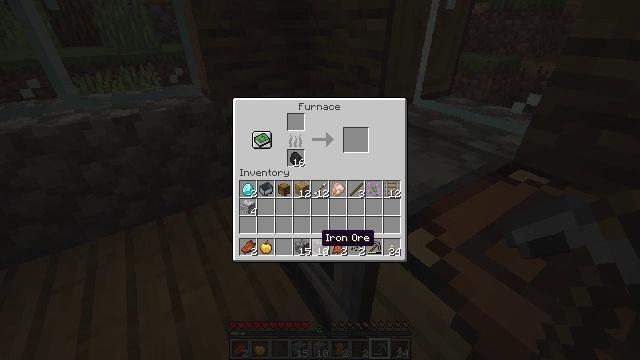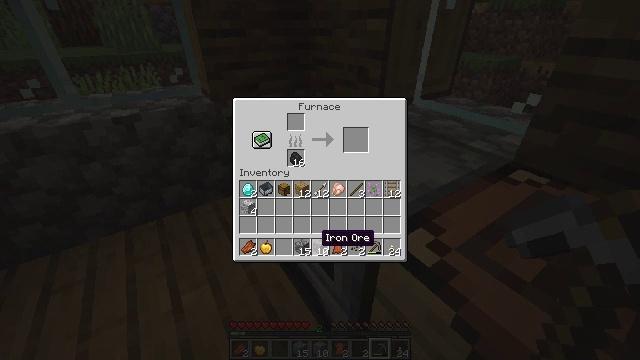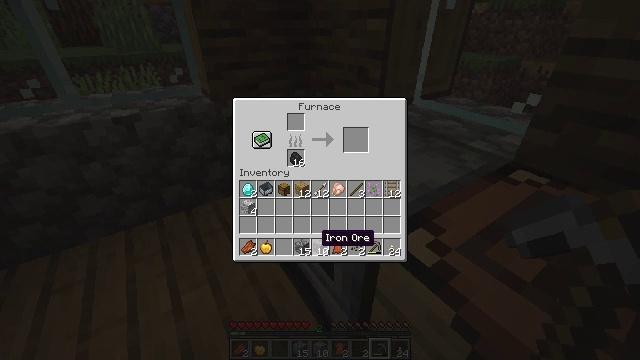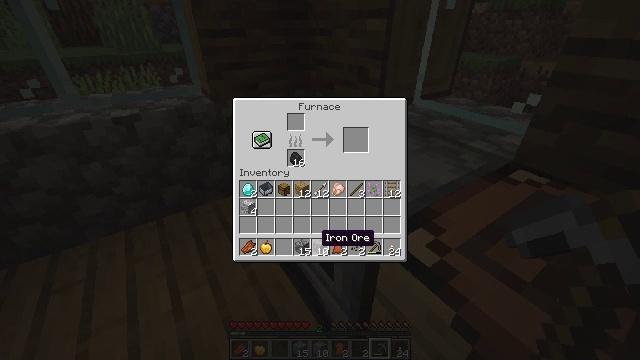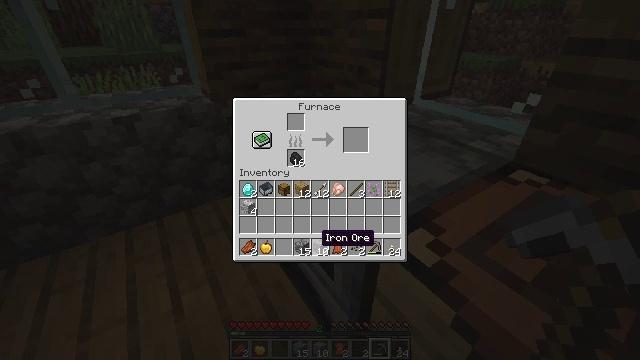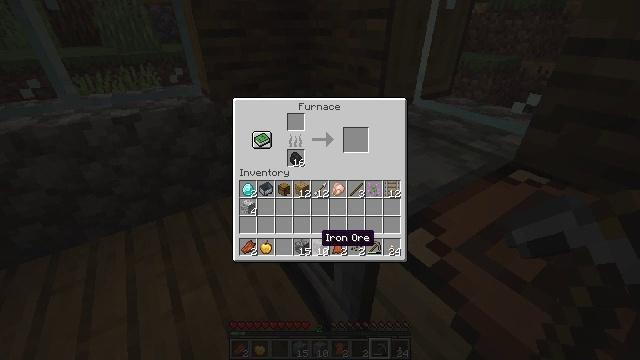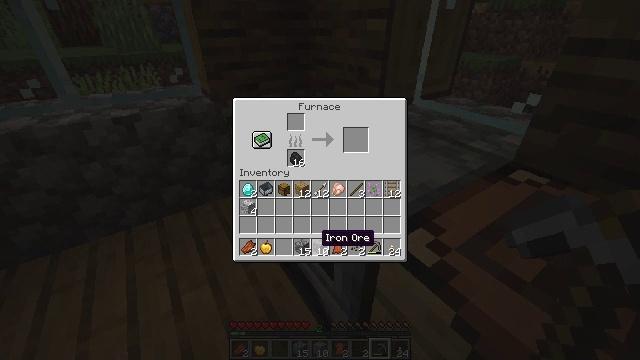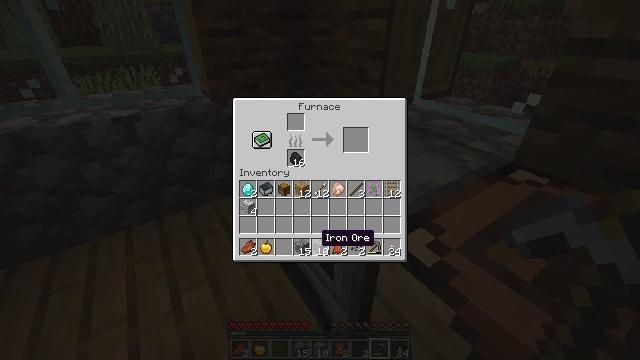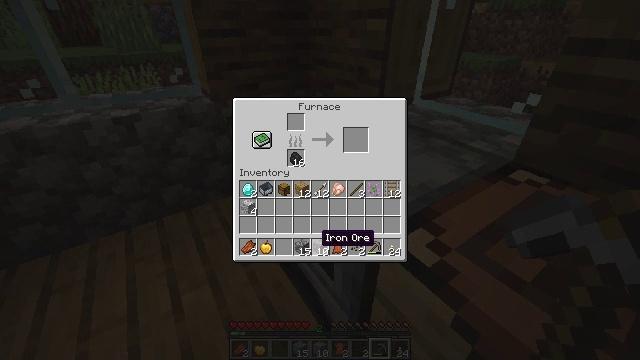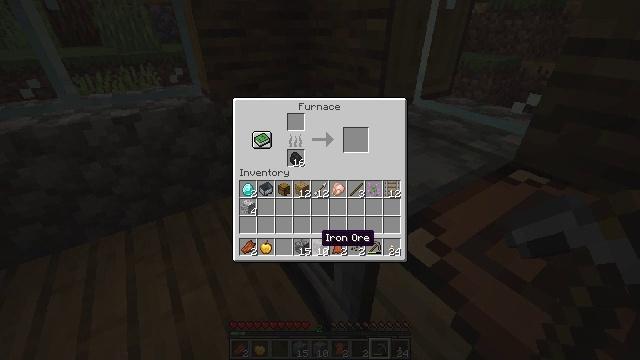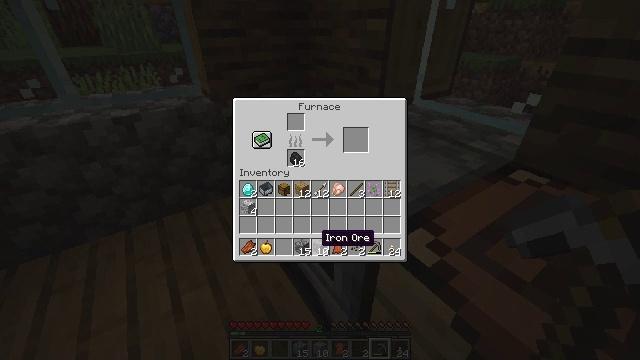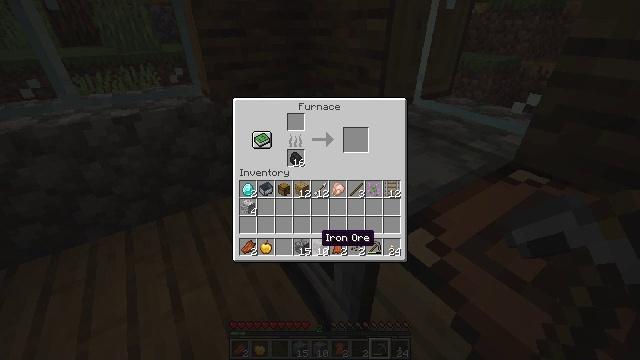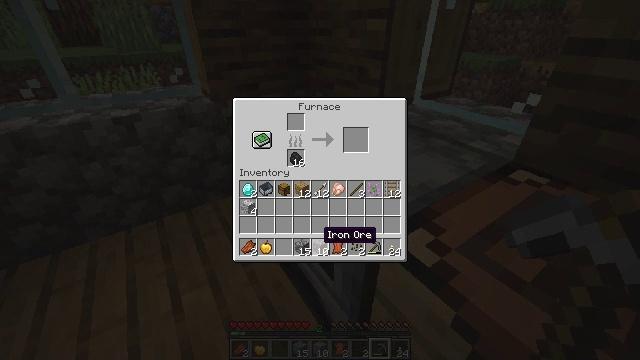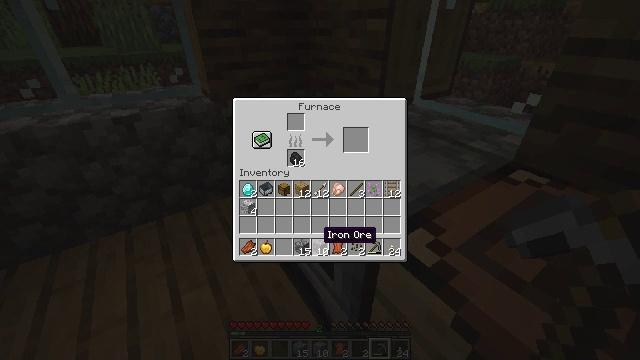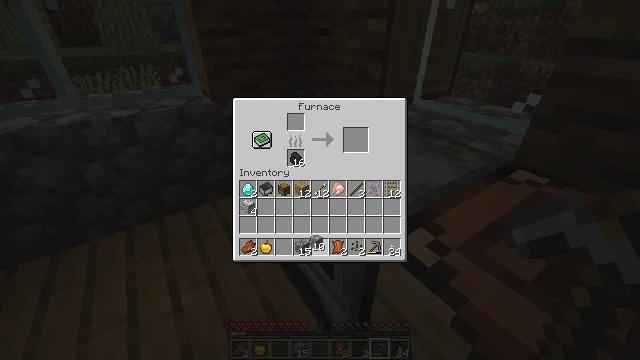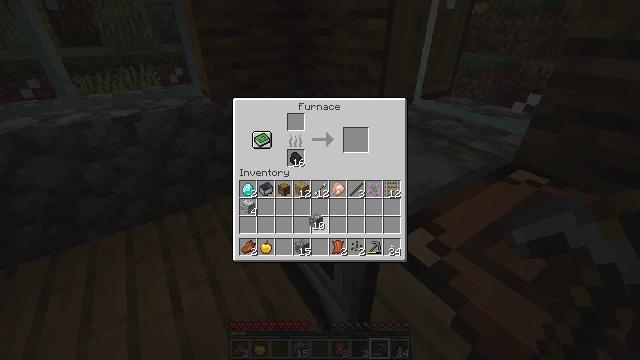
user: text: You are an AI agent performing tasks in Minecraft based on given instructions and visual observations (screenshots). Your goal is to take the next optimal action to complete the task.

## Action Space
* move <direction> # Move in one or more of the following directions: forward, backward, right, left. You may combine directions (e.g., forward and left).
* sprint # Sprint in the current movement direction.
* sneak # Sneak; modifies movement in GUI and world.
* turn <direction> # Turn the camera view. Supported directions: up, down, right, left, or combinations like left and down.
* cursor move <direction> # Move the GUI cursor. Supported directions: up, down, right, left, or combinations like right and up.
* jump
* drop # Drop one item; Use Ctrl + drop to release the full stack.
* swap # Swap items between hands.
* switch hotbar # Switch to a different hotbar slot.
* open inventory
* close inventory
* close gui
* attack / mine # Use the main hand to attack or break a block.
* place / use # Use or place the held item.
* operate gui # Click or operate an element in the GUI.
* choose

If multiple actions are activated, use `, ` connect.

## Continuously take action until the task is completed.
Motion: motion action
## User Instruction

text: Break the oak stairs.
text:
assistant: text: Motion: no_op
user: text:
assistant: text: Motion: no_op
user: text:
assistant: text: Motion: no_op
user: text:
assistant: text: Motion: no_op
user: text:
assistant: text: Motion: no_op
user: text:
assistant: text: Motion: no_op
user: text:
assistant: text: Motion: no_op
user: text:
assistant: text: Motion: no_op
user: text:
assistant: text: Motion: no_op
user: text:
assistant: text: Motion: no_op
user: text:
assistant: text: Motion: no_op
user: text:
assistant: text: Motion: no_op
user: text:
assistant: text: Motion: no_op
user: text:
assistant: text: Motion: attack / mine
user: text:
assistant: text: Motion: turn up, attack / mine
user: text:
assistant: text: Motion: turn up
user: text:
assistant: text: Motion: turn up
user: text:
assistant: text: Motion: turn up
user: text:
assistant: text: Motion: turn up
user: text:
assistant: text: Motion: no_op
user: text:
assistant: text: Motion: no_op
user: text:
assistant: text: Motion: turn up
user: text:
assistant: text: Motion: no_op
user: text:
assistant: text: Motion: no_op
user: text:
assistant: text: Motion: no_op
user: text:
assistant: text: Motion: attack / mine
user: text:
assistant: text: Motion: attack / mine
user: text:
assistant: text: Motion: attack / mine
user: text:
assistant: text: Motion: no_op
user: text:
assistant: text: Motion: no_op